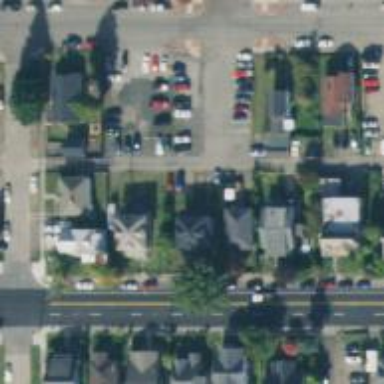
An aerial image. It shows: Alley classified as service road.